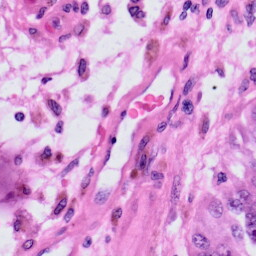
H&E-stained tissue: Skin